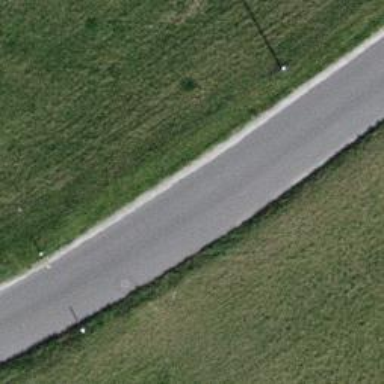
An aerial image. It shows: Tertiary road with asphalt surface and no sidewalks.